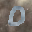
Label: 0